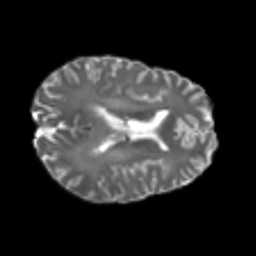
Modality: T2w
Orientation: axial
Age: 38
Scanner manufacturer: philips
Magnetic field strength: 3 T
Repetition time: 8.6 s
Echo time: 0.127 s